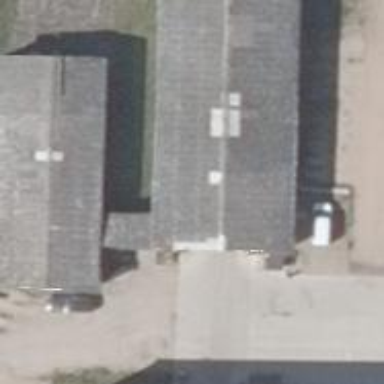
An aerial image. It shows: Farm shop.